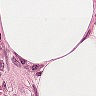
Metastatic tissue present: no